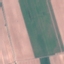
Land use / land cover class: AnnualCrop